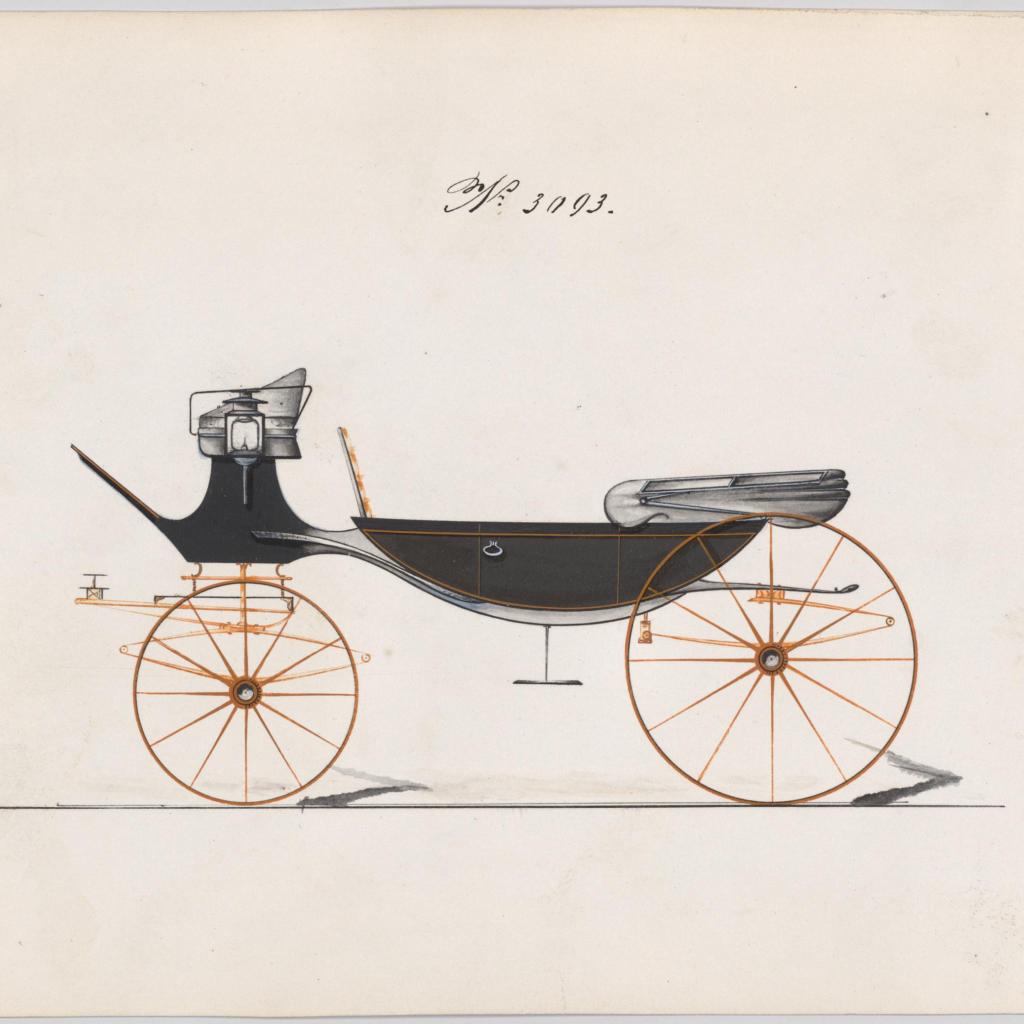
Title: Design for Vis-à-vis, no. 3093
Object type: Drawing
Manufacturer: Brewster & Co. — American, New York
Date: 1875
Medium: pen and black ink, watercolor and gouache with gum arabic
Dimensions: Sheet: 6 13/16 x 9 7/8 in. (17.3 x 25.1 cm)
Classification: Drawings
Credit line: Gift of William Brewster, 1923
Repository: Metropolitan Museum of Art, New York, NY